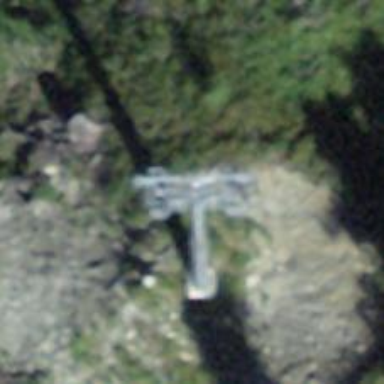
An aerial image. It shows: Chair lift captured from aerial perspective.